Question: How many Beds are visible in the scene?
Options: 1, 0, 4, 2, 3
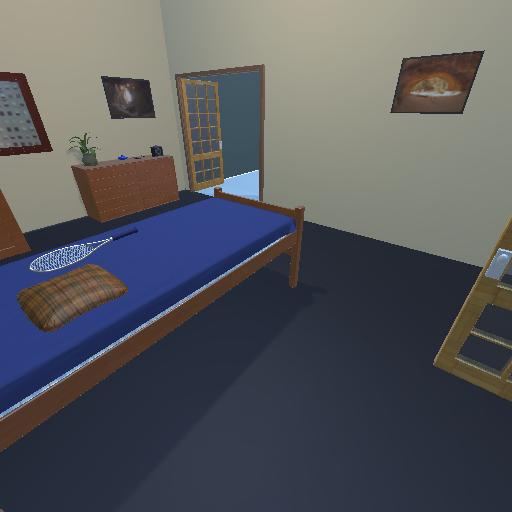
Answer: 1